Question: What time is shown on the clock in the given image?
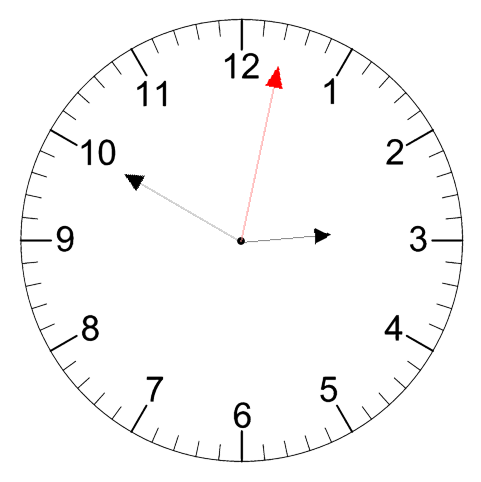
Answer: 02:50:02